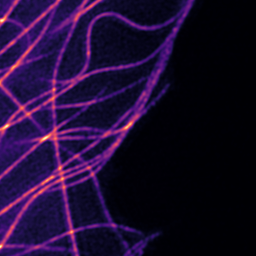
Label: Super-resolution Microtubules image